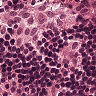
Metastatic tissue present: no